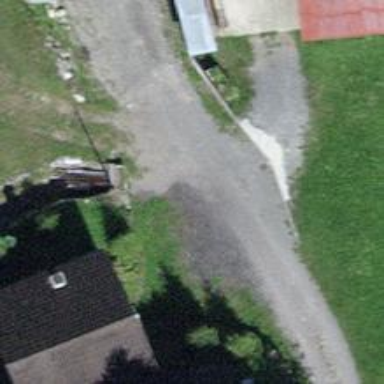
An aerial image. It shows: Unpaved service road.